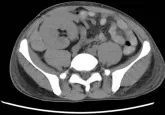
Abdominal and chest computed tomography (CT) scans before and after mucor infection. (B) On 18 days post-transplant, abdominal CT examination revealed a mixed density mass shadow in the medial inferior right side of kidney graft, hematoma considered.
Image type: radiology (ct)